四年级 · 度量几何学
下图是一张长方形纸折起来以后的图形, 已知 $\angle 1=30^{\circ}$, 求 $\angle 2$ 的度数。

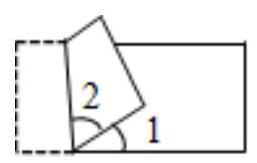
答案: 解$75^{\circ}$

【分析】根据题意, 三个角组成了平角等于 $180^{\circ}, \quad\left(180^{\circ}-30^{\circ}\right) \div 2$ 就可以得出答案。

【详解】由对折的性质可知: $\angle 2$ 挡住的角就等于 $\angle 2$, 因为三个角的度数和是平角, 平角 $=180^{\circ}, \angle 1$ $=30^{\circ}$, 所以 $180^{\circ}-30^{\circ}=150^{\circ}, \angle 2=150^{\circ} \div 2=75^{\circ}$ 。

答: $\angle 2$ 是 $75^{\circ}$ 。

【点睛】本题是关于角的计算的题目, 依据平角的度数进行解答即可。